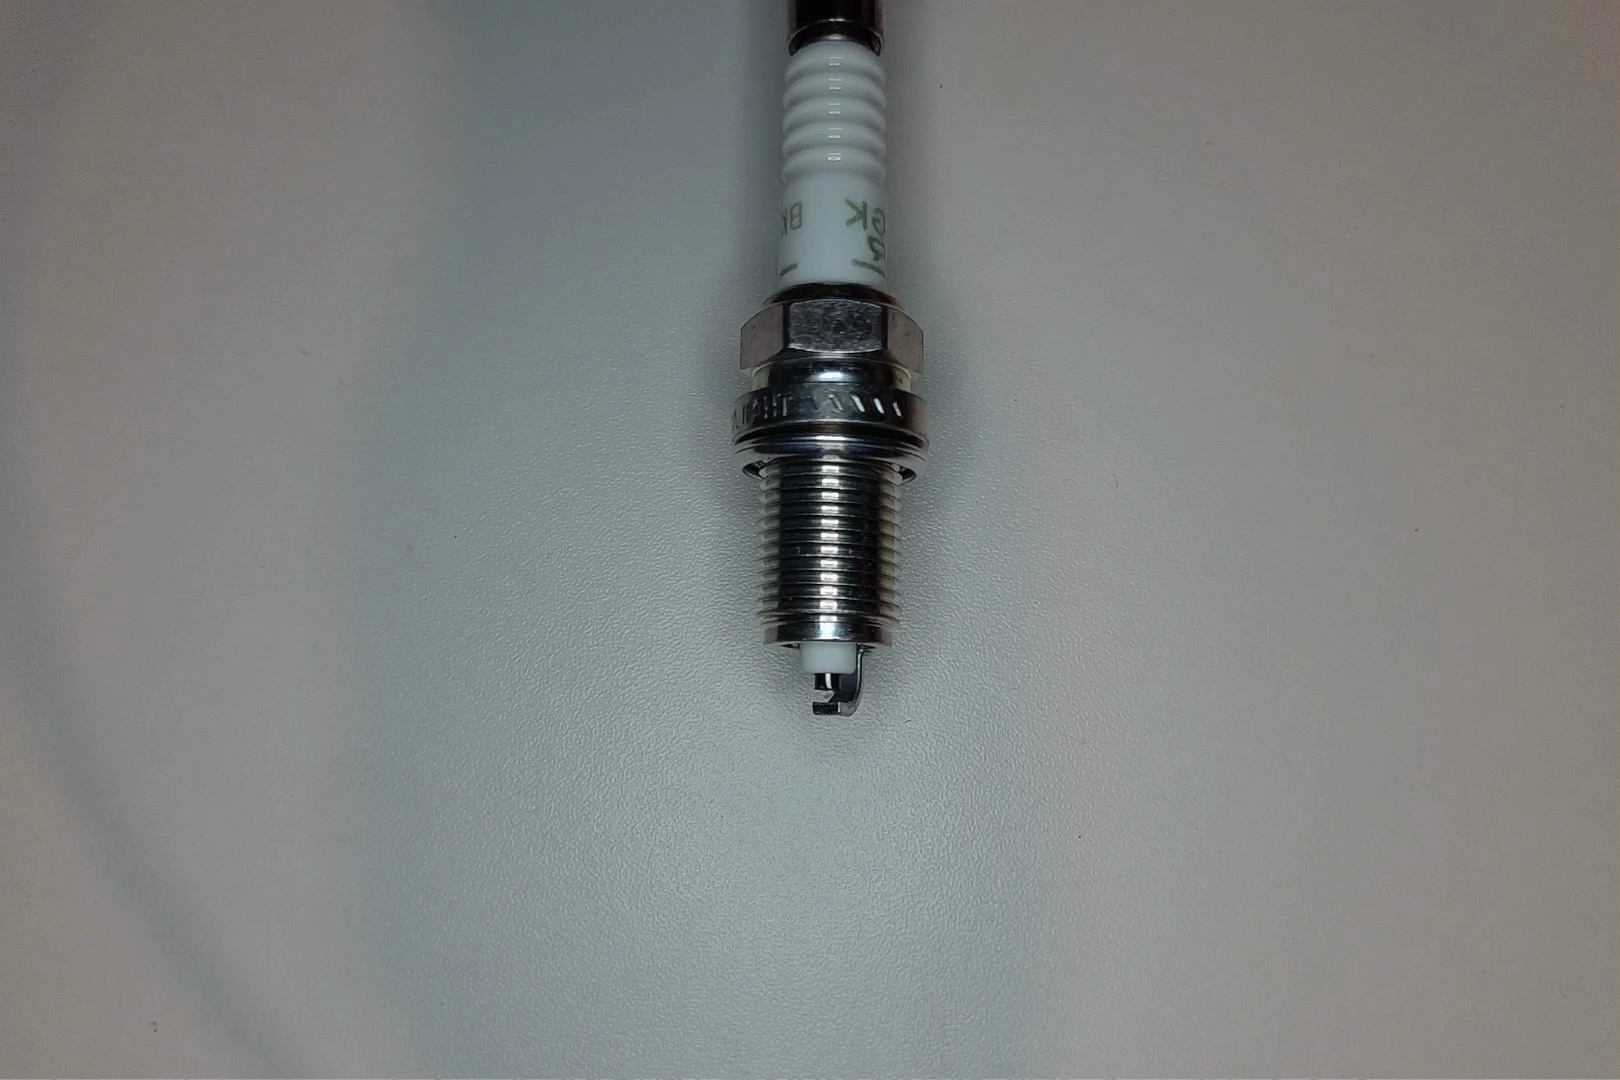
Label: normal